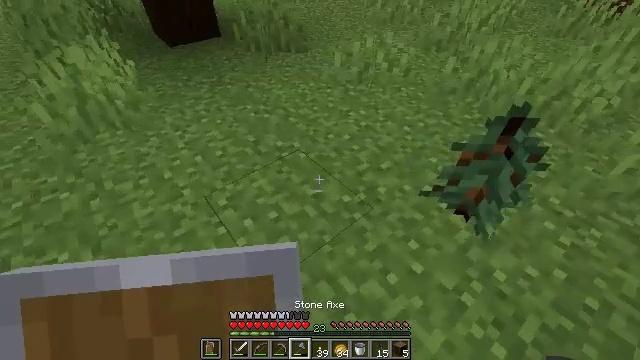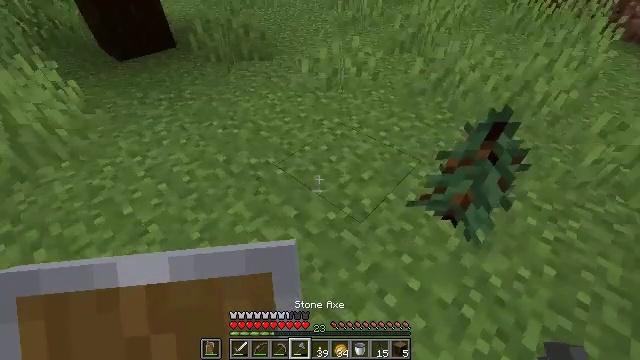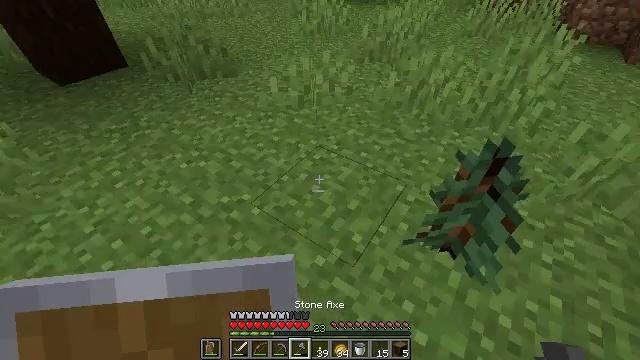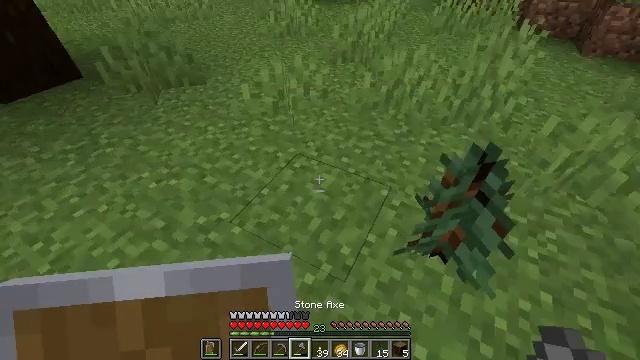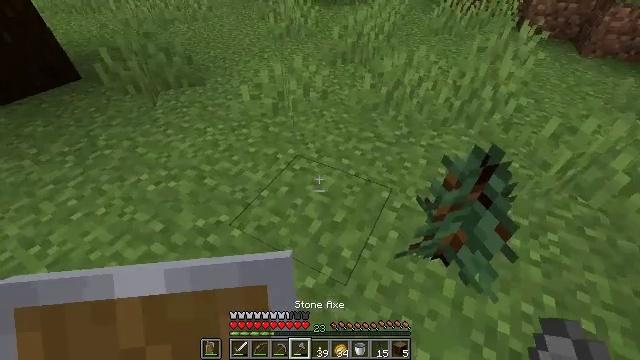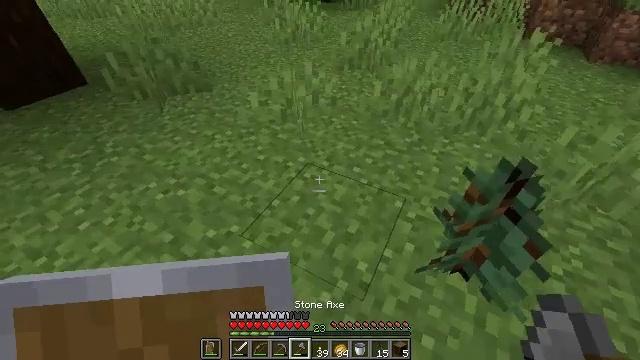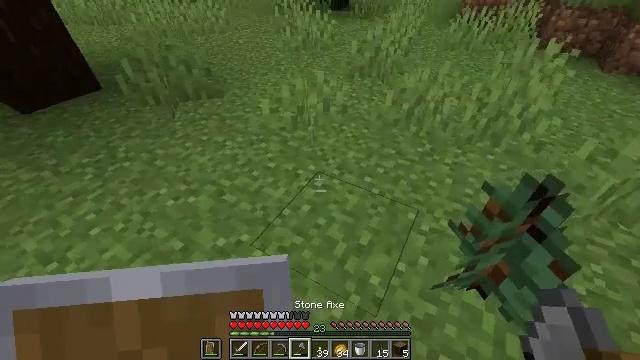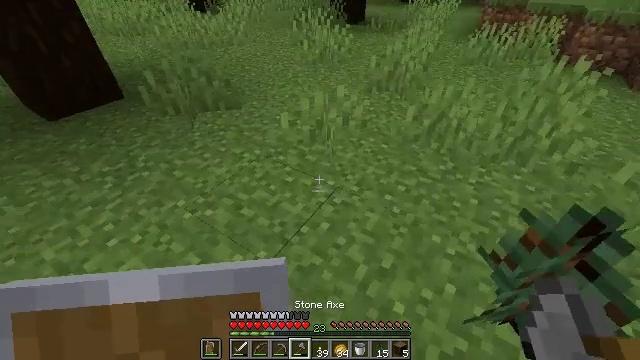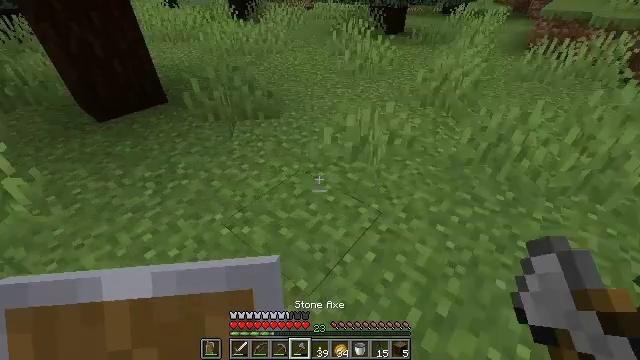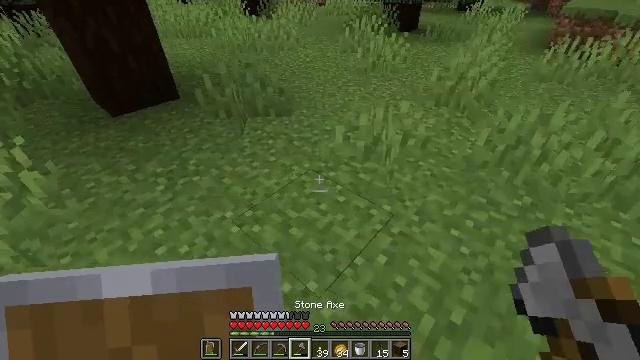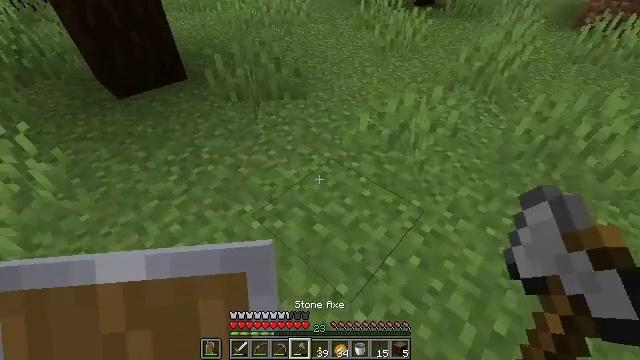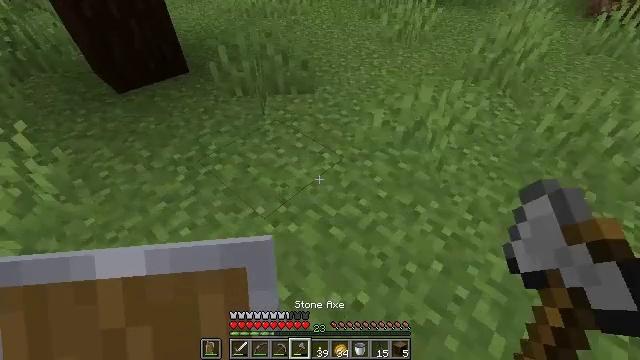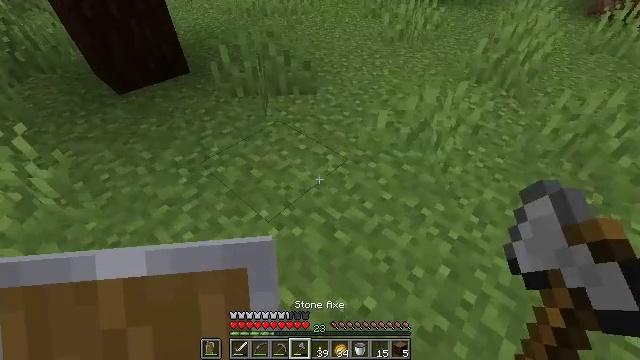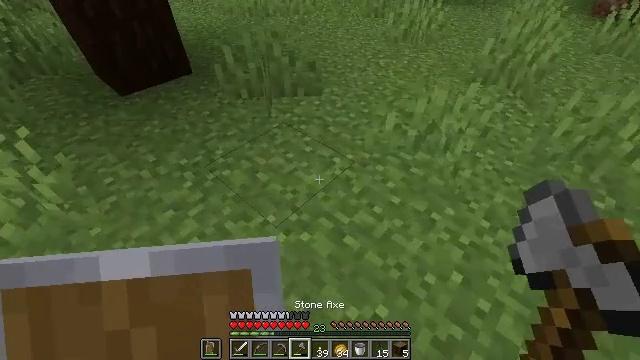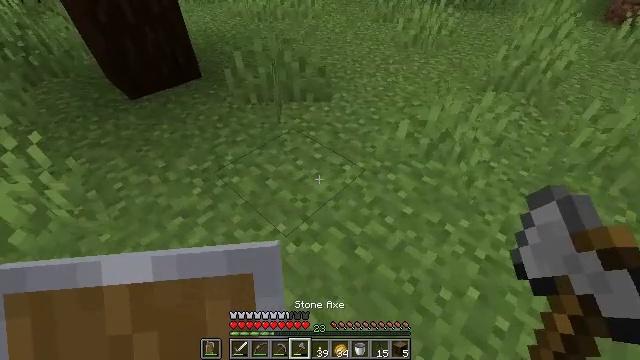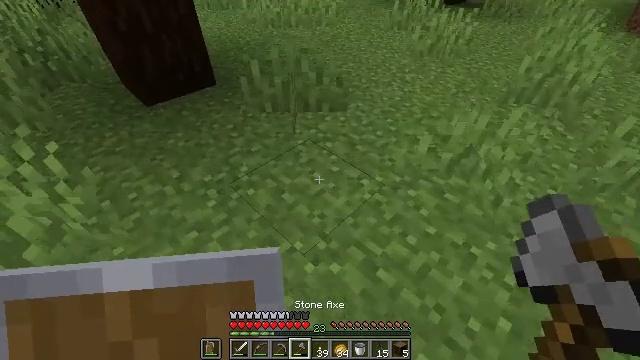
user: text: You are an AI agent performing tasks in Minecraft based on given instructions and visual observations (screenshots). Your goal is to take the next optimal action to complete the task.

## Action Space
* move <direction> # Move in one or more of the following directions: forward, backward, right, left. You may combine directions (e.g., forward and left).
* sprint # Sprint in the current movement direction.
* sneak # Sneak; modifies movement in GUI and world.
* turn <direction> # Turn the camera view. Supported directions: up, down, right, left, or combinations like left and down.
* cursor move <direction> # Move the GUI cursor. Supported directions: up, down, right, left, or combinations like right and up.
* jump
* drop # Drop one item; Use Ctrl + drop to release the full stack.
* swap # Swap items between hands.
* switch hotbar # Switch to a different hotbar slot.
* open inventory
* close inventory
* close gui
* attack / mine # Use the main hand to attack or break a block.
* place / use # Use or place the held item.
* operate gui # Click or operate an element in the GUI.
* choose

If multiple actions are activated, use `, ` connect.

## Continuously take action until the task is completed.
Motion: motion action
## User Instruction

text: Mine the small spruce sapling.
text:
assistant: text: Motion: move forward, turn right
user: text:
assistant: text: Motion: move forward, turn right
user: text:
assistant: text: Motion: turn right
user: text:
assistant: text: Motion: no_op
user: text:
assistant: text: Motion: move left
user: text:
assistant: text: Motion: move forward and move left, turn left and up
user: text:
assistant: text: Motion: move forward and move left, turn left and up
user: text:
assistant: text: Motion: move forward and move left, turn left and up
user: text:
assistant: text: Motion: move forward and move left, turn left
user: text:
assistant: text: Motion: move forward and move left, turn down
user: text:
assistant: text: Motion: turn down
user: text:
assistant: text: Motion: no_op
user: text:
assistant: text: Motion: no_op
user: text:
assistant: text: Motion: move forward and move left, turn left
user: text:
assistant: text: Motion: move forward and move left, turn left
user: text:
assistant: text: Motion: move forward and move left
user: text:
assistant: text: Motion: move forward and move left
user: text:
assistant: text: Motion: no_op
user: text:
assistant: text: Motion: no_op
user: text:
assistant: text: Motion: no_op
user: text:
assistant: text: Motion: move left
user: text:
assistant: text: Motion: move left, turn left
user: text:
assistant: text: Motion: move left
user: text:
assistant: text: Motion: turn right
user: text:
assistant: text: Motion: turn right and up
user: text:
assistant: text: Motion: no_op
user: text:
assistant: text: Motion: move forward and move left, turn up
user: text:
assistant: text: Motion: move forward and move left, turn up
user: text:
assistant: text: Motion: move forward and move left
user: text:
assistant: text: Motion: move forward and move left